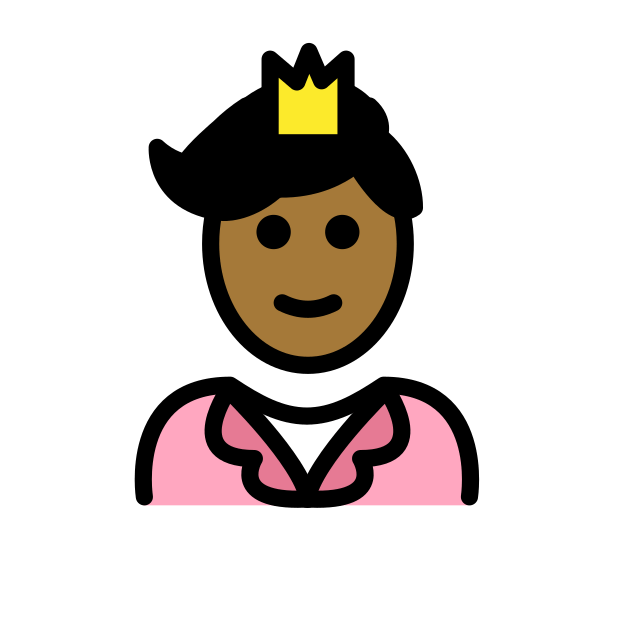
prince: medium-dark skin tone